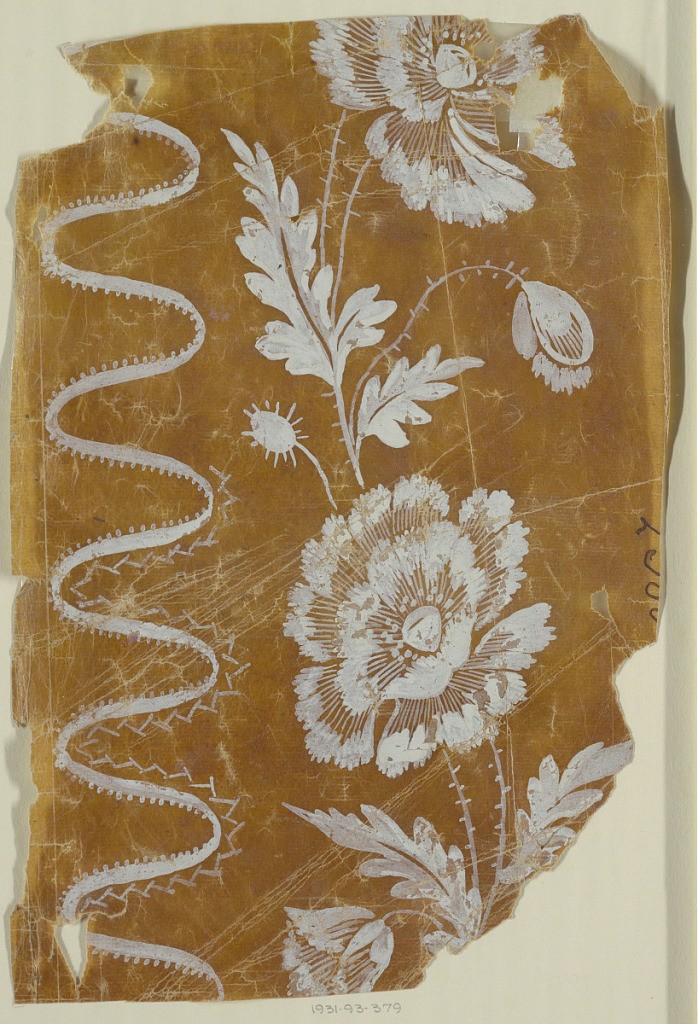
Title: Floral field and border
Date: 1780–1815
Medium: White on glazed paper
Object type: Drawing
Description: Vertical rectangle. Large fantastic wild rose blooms with serrated lacey petals. At left, a vertical border composed of a serpentine ribbon edged with beads, on the left, and batchmarks on the right.